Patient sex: M
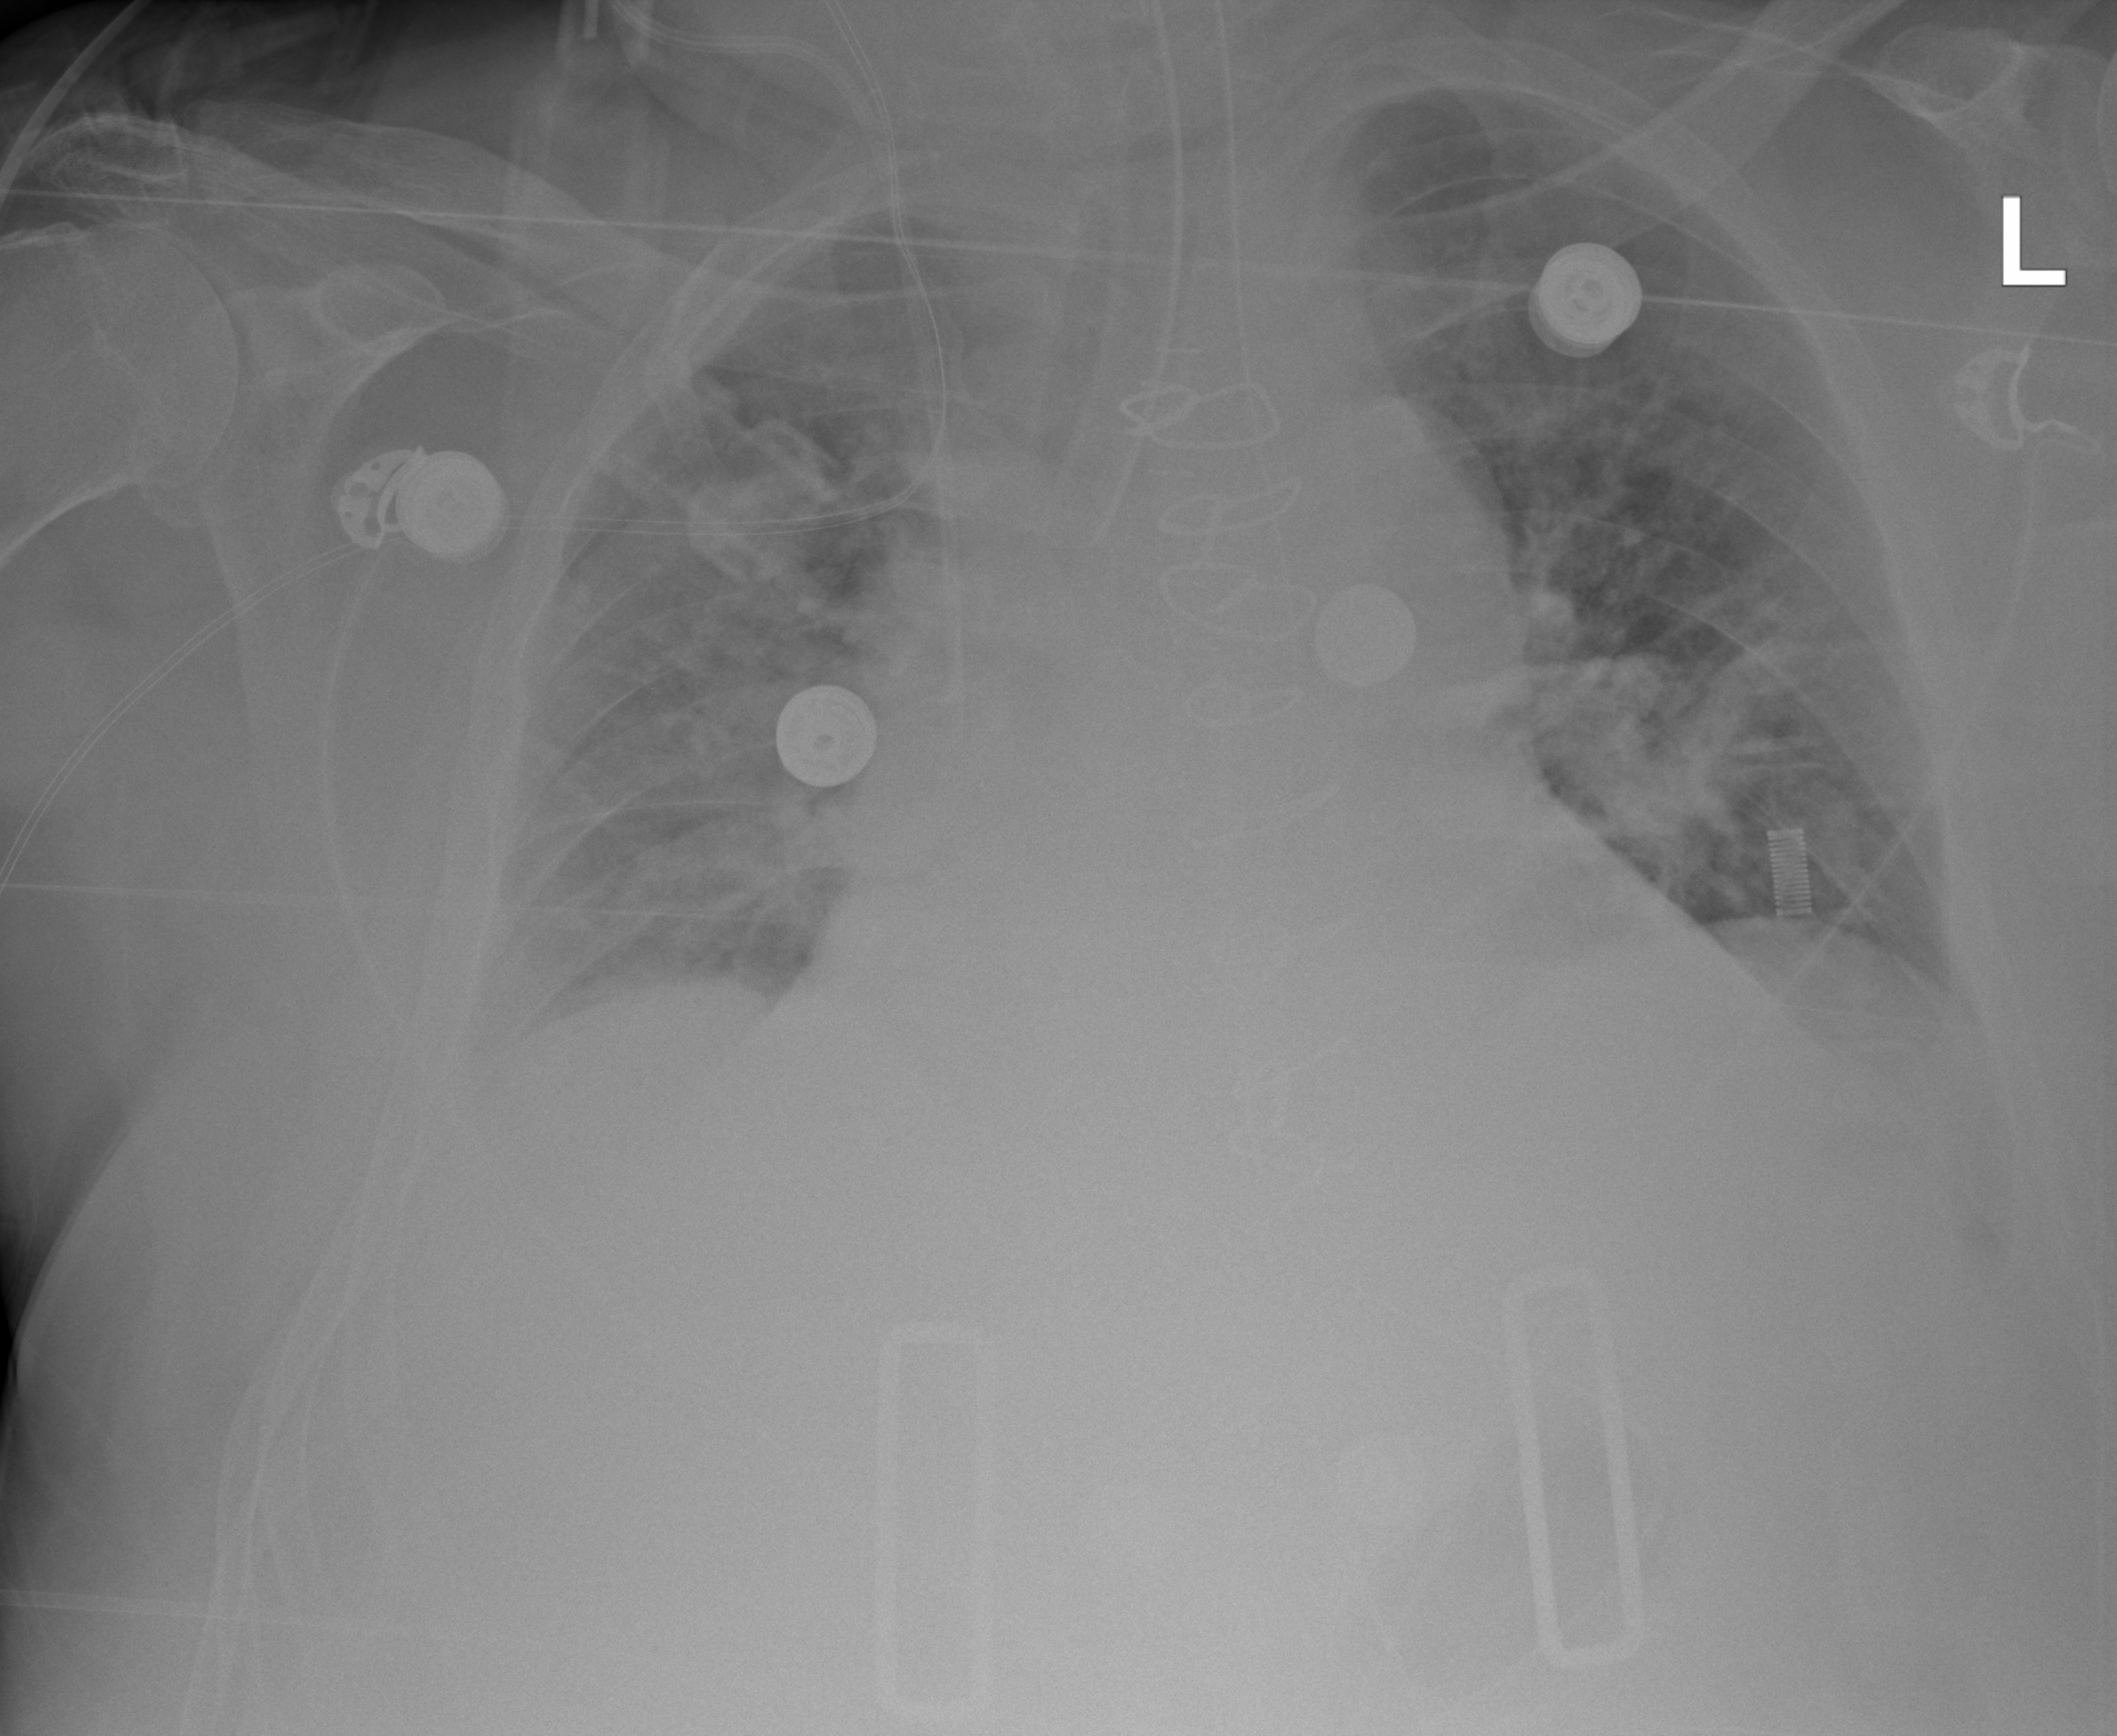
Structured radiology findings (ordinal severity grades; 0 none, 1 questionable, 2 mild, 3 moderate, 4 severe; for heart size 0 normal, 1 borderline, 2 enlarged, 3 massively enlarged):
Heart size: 2
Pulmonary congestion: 2
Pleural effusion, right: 2
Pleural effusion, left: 2
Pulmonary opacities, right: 2
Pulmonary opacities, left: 2
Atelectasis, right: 2
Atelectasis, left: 2